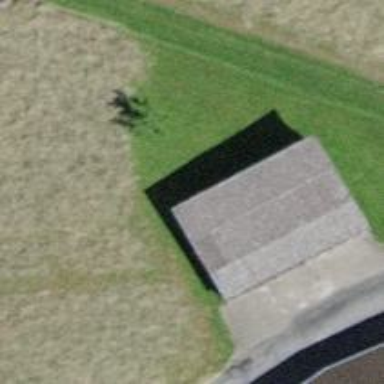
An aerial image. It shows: Garage building.